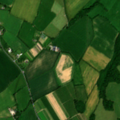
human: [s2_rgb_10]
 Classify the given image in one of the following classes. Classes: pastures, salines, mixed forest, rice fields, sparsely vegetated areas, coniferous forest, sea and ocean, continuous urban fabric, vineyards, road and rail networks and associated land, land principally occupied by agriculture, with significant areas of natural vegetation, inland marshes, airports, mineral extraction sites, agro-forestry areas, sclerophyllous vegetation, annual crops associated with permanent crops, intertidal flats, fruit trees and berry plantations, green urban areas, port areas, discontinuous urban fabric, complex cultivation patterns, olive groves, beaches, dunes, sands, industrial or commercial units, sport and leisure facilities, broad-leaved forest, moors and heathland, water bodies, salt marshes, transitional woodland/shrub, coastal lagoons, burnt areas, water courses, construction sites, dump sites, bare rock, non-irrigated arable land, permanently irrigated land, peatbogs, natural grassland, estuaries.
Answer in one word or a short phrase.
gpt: non-irrigated arable land, fruit trees and berry plantations, pastures